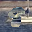
Label: 8